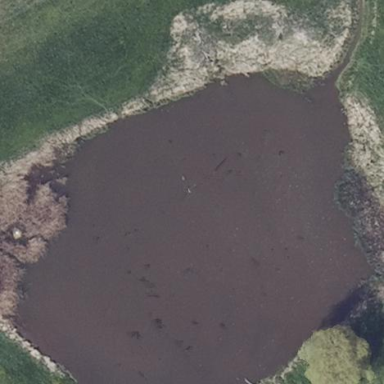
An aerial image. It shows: Pond with natural water.